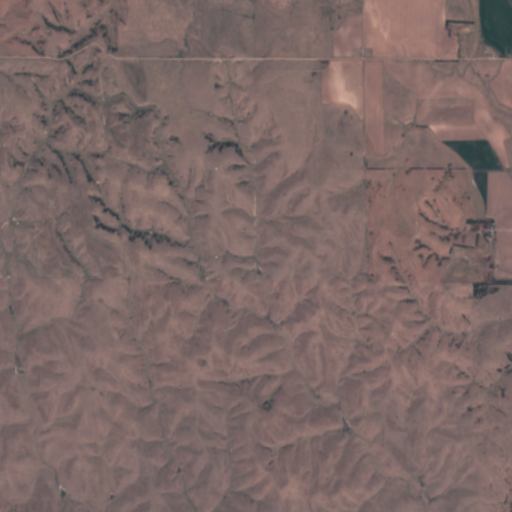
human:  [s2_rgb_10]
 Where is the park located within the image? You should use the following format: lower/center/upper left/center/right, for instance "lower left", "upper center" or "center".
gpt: The park is located in the upper right of the image.
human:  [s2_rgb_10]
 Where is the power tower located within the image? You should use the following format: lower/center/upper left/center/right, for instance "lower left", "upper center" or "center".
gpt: The power tower is located in the lower of the image.
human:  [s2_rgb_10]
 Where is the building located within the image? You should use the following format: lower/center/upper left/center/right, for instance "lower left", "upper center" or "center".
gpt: There is no building in the image.